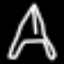
Label: The Eiffel Tower